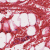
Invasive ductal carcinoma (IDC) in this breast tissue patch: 0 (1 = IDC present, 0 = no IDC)